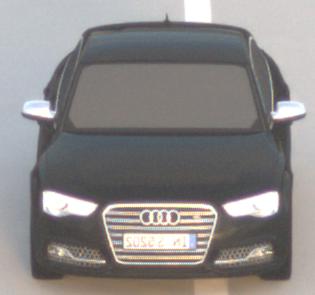
Make: Audi
Model: S5
Detailed model: F5
Model produced from: 2016
Model produced until: 2019
Doors: 2
Color: black
Road condition: dry road
Daytime: sunrise or sunset
Contrast: low contrast